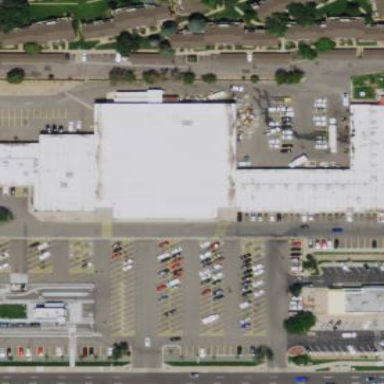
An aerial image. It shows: Retail building.